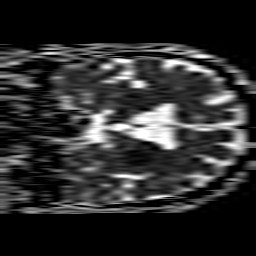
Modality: ADC
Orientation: coronal
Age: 72
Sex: male
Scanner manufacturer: philips
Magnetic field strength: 1.5 T
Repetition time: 3.501 s
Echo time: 0.09255 s